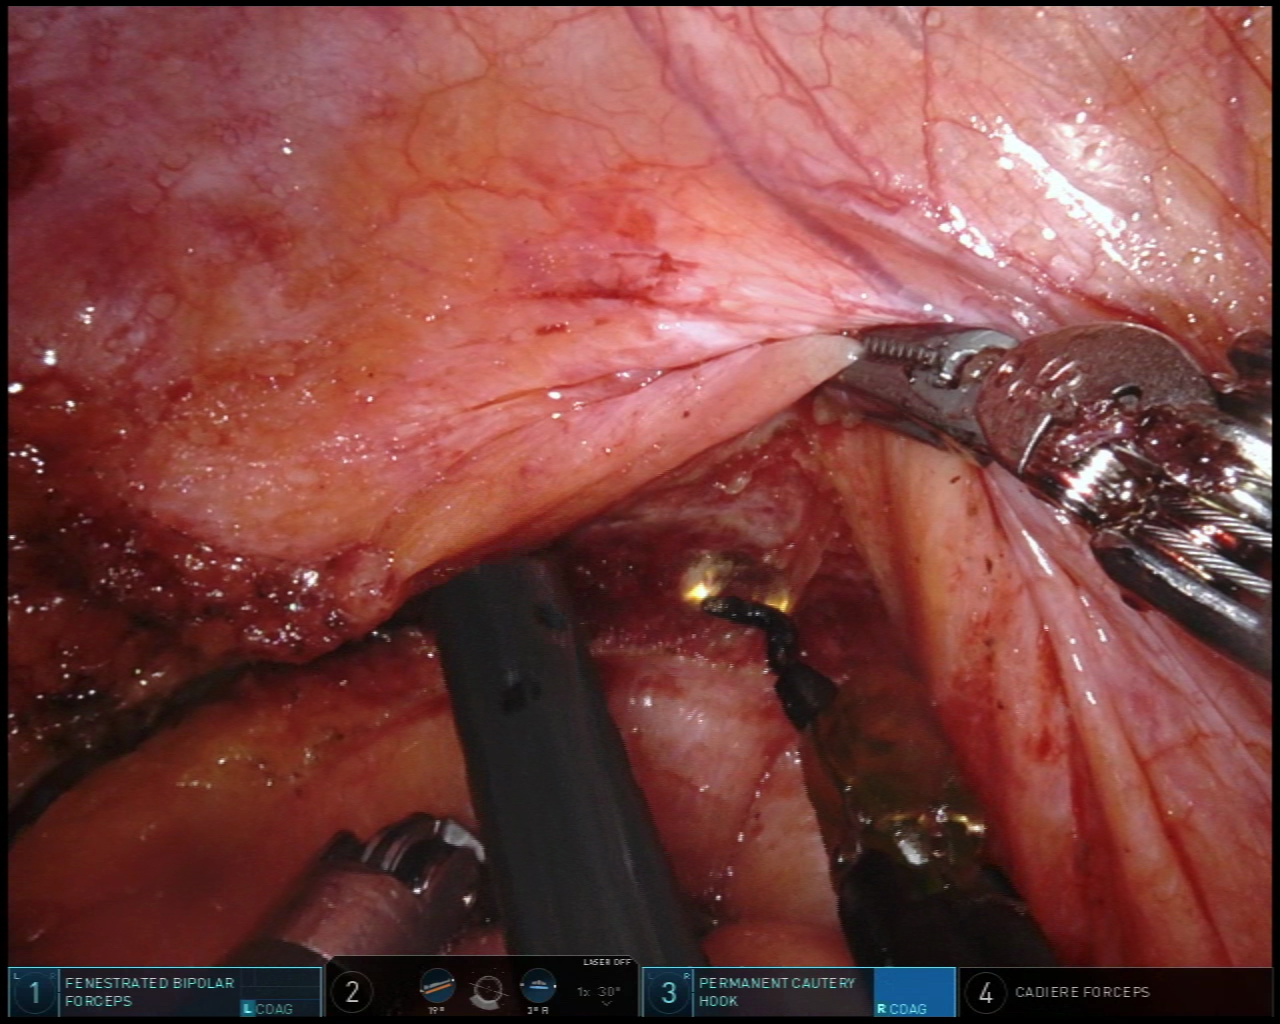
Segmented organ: vesicular_glands
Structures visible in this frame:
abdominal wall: no
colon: no
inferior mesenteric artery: no
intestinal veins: no
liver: no
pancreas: no
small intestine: no
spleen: no
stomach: no
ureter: no
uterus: no
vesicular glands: yes